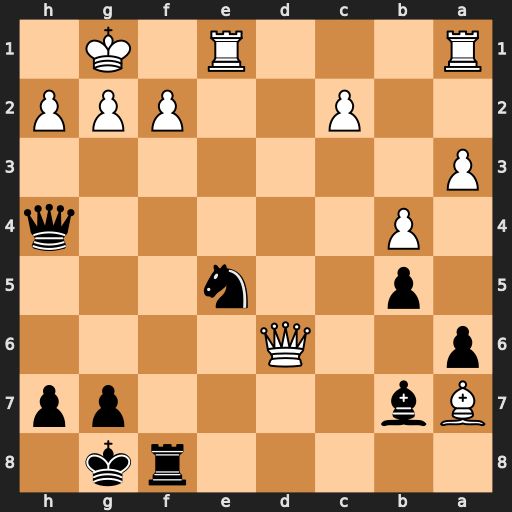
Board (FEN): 5rk1/Bb4pp/p2Q4/1p2n3/1P5q/P7/2P2PPP/R3R1K1
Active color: b
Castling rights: -
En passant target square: -
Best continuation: Qg4 f3 Nxf3+